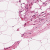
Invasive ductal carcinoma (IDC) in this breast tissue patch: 0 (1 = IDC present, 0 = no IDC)